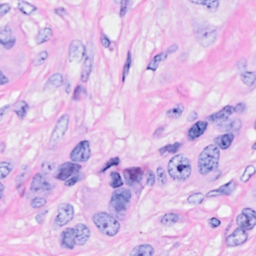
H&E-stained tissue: Breast